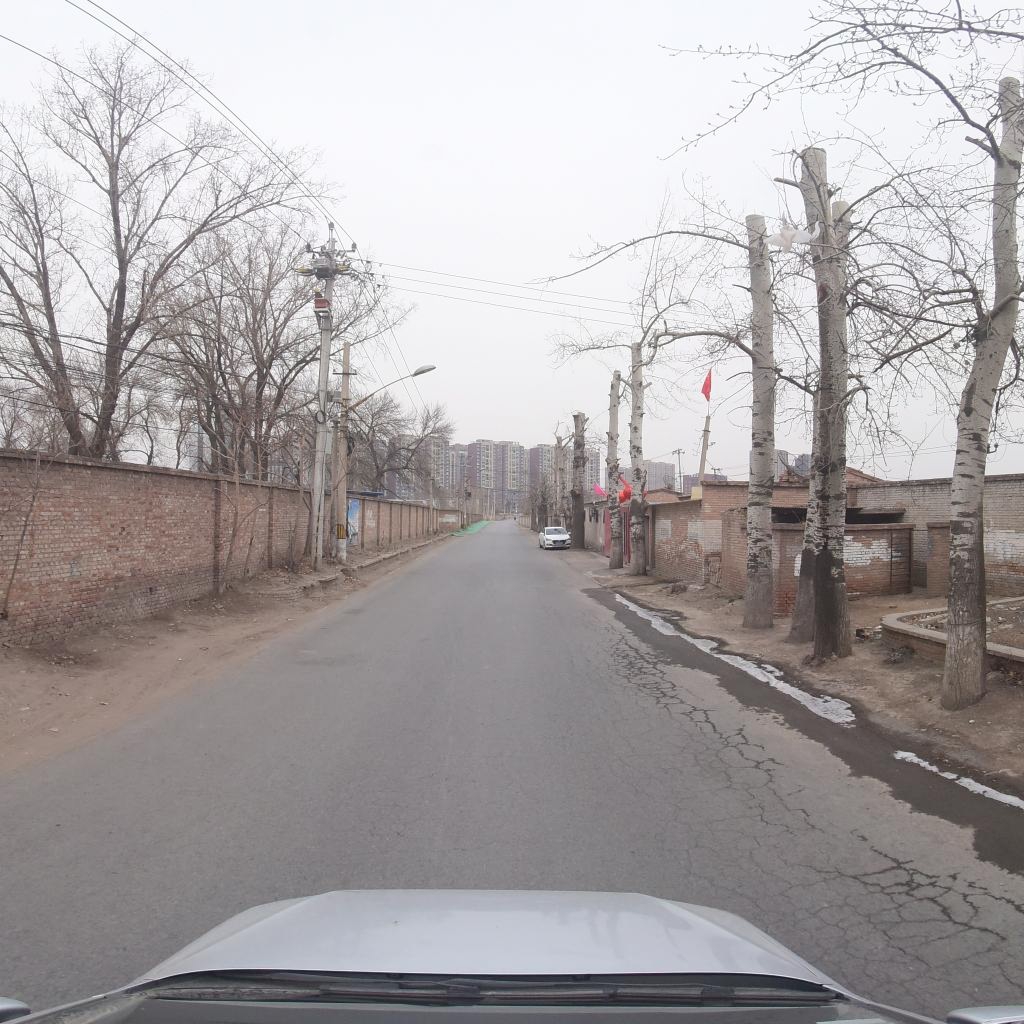
Region: Fengtai
Road damage annotations: alligator crack